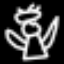
Label: angel